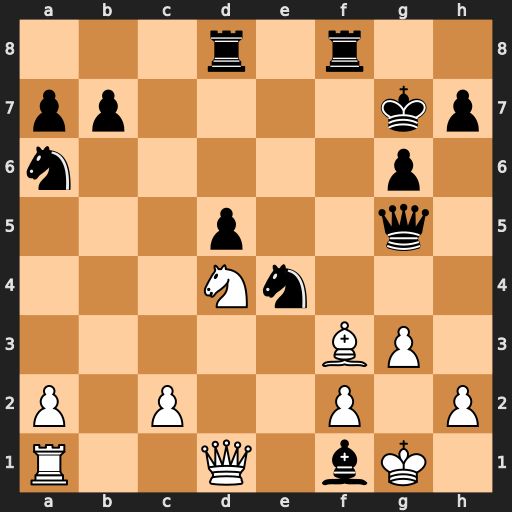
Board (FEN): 3r1r2/pp4kp/n5p1/3p2q1/3Nn3/5BP1/P1P2P1P/R2Q1bK1
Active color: w
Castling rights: -
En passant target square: -
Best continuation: Ne6+ Kh6 Nxg5